Question: I am using Ants Performance Profiler 8.5 and when I saw the time each row of my code runs, I have noticed that the braces also take time.
Here is an image, you can see at the left of the braces the time in milliseconds:

Sometimes I get more time, like 5 ms...
Why is that? Is it the garbage collection?
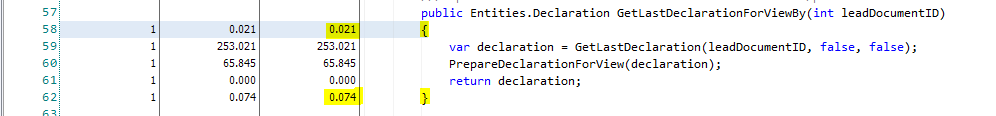
Answer: When a method is defined, the set of parameters that are in scope for the method are known by the compiler, called a <URL>. This hints at the amount of memory to allocate for the method.
This be the source of the extra time - memory allocation by the CLR.
Adding more braces doesn't actually add more parameters to 'maxstack'. Its scopes the whole method. Scope is more of a logical grouping, than being implemented by the CLR to release memory.
With your question on GC, I don't believe this is the root-cause of the problem. GC is ran by a separate thread when required. It be the GC, but I seriously doubt it in your case.